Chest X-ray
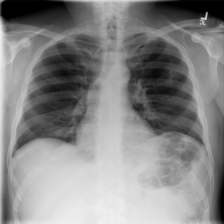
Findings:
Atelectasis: negative
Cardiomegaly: negative
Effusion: positive
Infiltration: negative
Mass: negative
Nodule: negative
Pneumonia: negative
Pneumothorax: negative
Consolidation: negative
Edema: negative
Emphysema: negative
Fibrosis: negative
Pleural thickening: negative
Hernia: negative